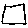
Label: square